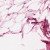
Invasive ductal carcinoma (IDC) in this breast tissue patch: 0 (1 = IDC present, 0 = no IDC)